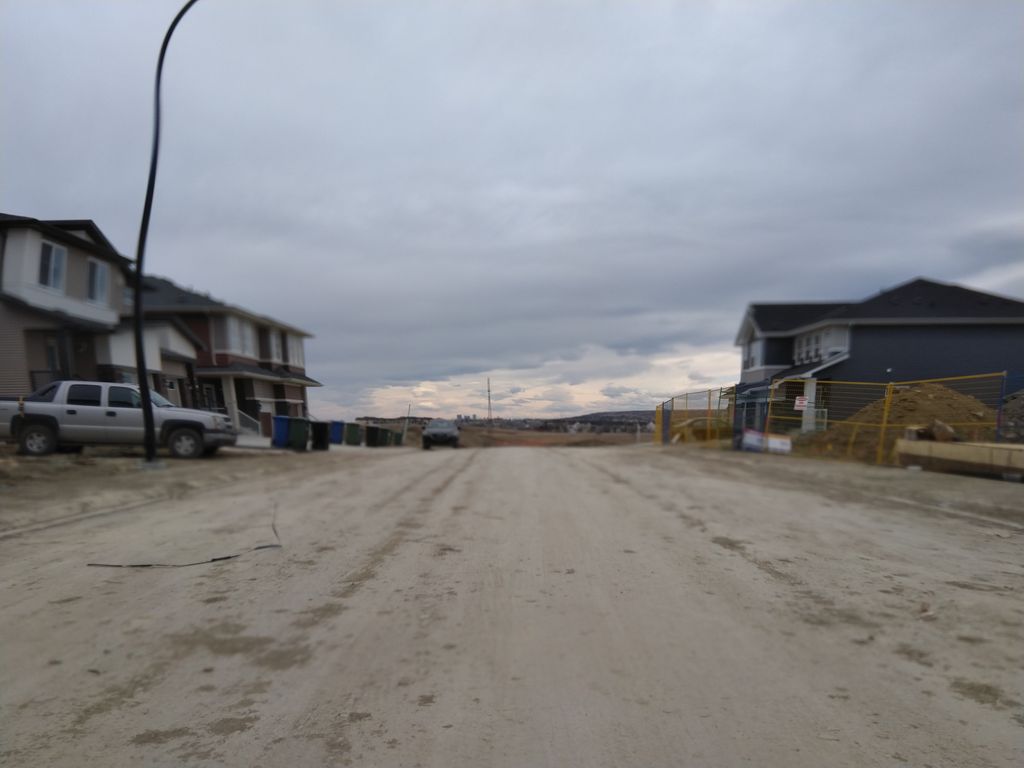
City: calgary